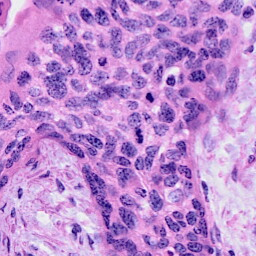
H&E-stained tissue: Cervix